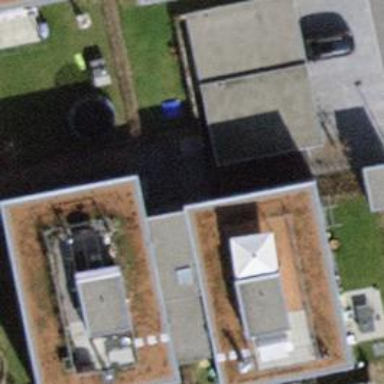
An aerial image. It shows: Carport structure.